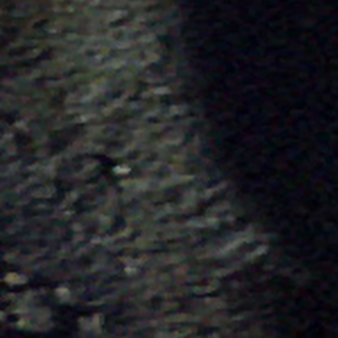
Label: other